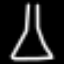
Label: The Eiffel Tower